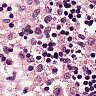
Metastatic tissue present: no